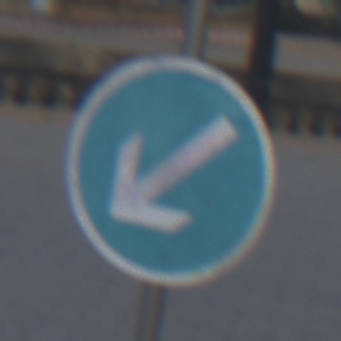
Verkehrszeichen: VorgeschriebeneVorbeifahrtLinks
Umgebung: Outdoor, Urban
Tageszeit: MorningAfternoon
Wetter: Overcast
Licht: Natural
Jahreszeit: NotSpecified
Kontrast: LowContrast